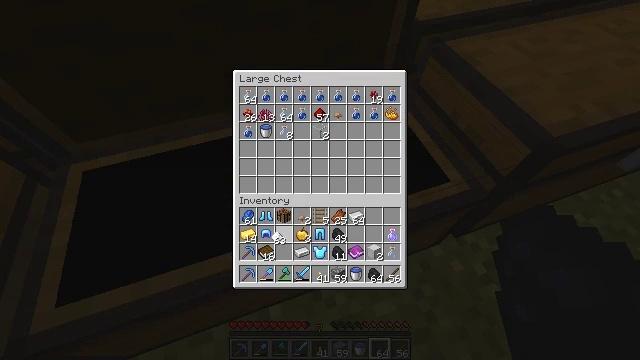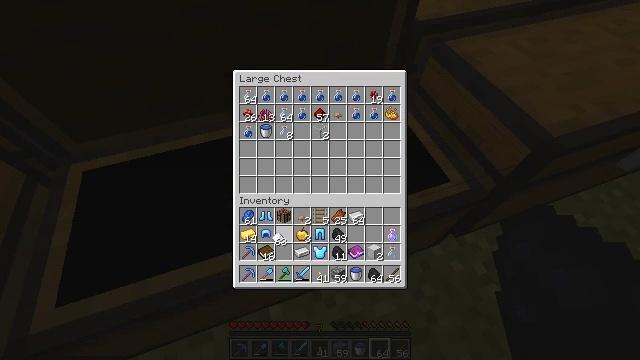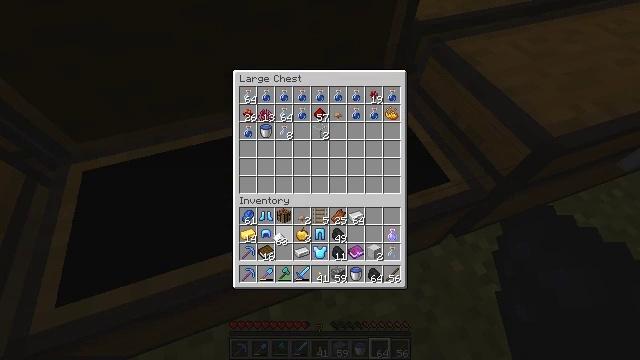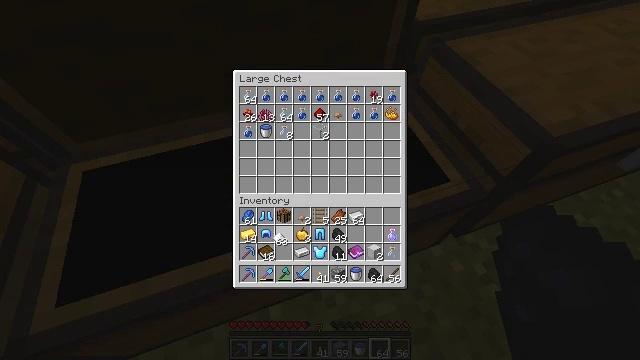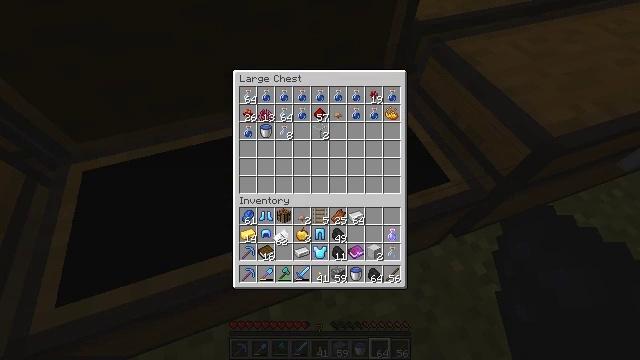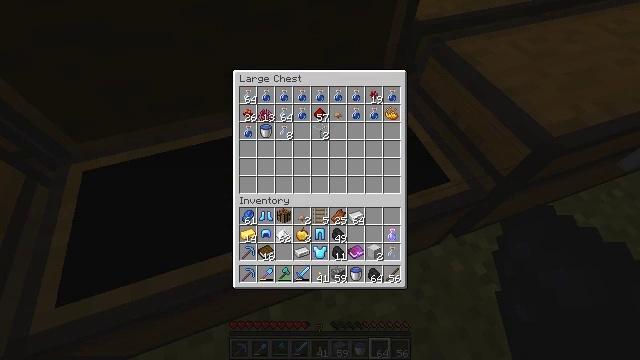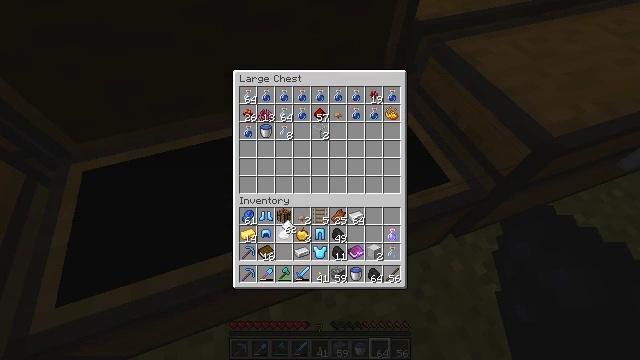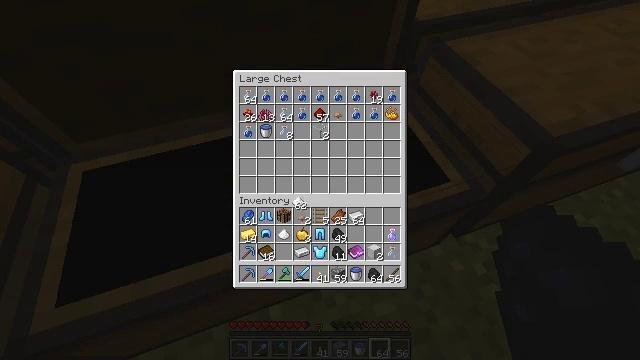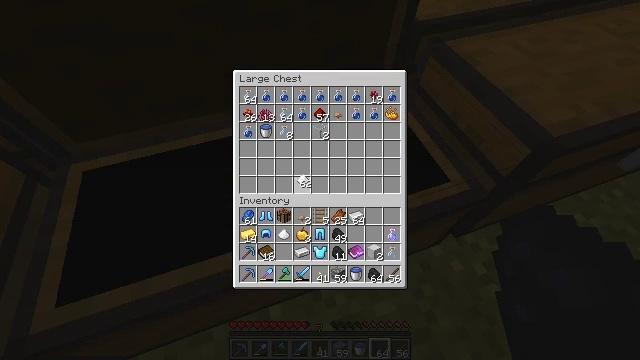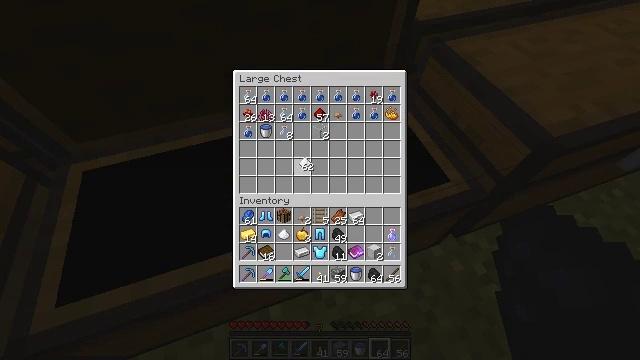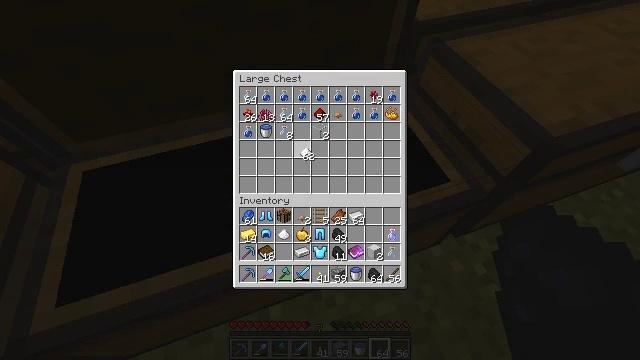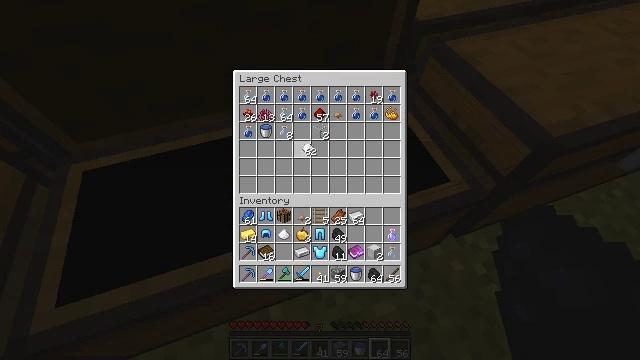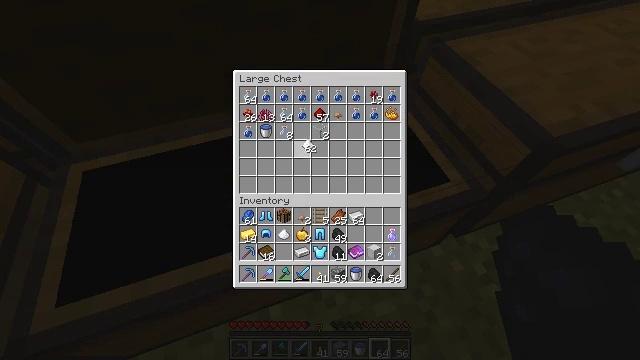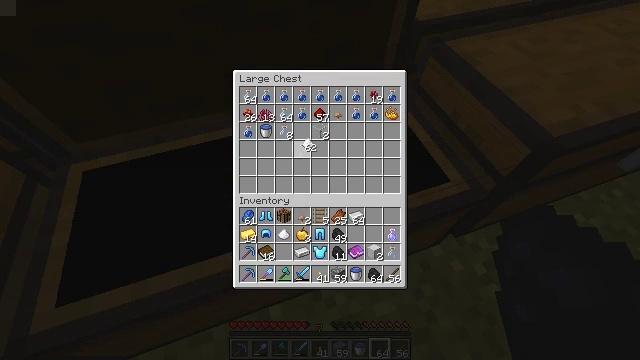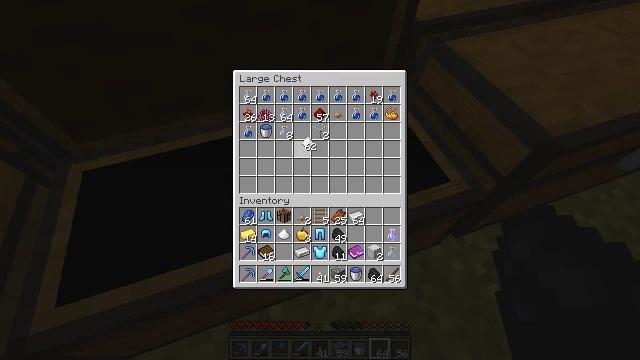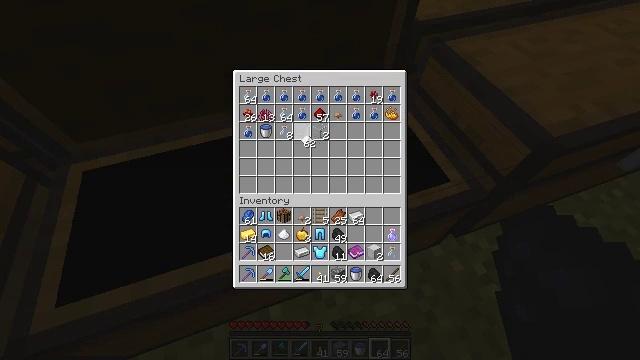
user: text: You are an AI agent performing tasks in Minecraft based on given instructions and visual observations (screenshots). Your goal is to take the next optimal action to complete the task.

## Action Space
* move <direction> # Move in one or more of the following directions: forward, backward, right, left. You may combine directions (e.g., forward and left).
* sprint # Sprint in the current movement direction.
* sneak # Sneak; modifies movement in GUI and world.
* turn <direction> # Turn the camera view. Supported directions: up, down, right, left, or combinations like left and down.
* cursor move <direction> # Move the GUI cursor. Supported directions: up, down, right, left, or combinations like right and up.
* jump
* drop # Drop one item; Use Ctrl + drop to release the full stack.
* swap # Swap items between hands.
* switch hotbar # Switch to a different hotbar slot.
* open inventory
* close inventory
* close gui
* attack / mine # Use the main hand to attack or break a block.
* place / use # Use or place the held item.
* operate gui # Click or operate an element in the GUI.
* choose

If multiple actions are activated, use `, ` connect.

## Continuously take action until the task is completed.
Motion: motion action
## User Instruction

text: Interact with the crafting table to create a fermented spider eye.
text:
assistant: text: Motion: choose
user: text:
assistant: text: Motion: choose
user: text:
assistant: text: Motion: choose
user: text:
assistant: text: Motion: no_op
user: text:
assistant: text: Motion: no_op
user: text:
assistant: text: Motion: cursor move up
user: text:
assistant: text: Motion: cursor move right and up
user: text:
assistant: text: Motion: cursor move up
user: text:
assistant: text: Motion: cursor move up
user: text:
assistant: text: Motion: cursor move up
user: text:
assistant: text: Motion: no_op
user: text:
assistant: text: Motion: no_op
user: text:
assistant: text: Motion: no_op
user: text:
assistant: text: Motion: no_op
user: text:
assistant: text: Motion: no_op
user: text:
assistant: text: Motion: no_op
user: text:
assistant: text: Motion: no_op
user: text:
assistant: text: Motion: no_op
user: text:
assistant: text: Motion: no_op
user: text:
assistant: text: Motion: no_op
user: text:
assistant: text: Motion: no_op
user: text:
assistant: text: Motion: no_op
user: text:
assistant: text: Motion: no_op
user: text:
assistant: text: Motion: no_op
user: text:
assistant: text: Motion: no_op
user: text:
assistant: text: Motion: no_op
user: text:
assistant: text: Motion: no_op
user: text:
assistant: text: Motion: no_op
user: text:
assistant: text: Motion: no_op
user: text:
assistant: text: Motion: no_op